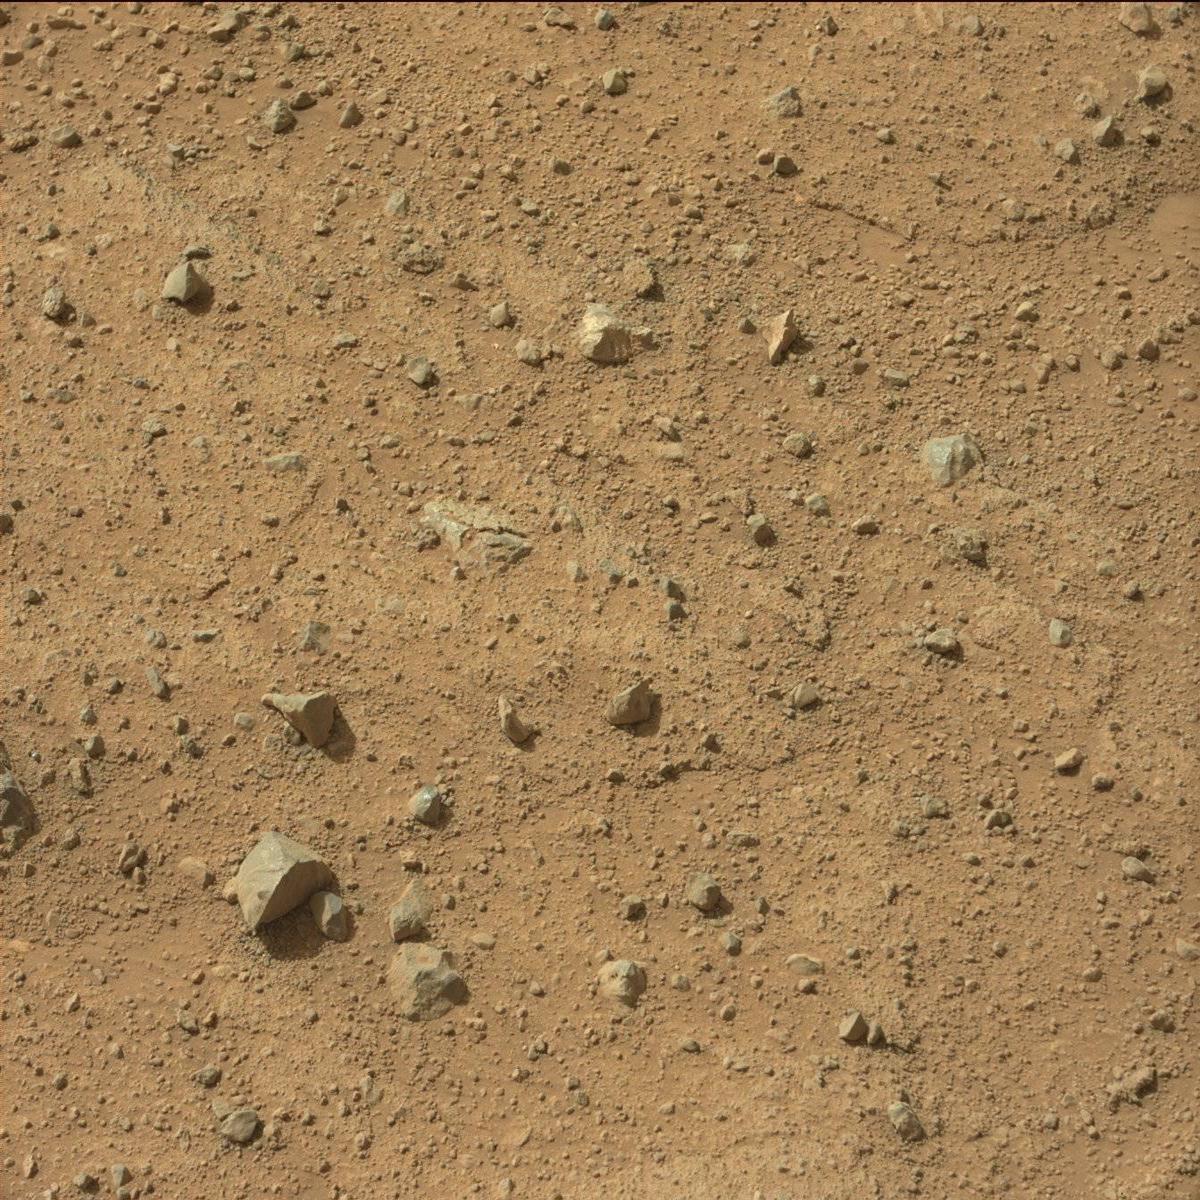
Terrain classes present: Bedrock, Rock, Sand / Soil